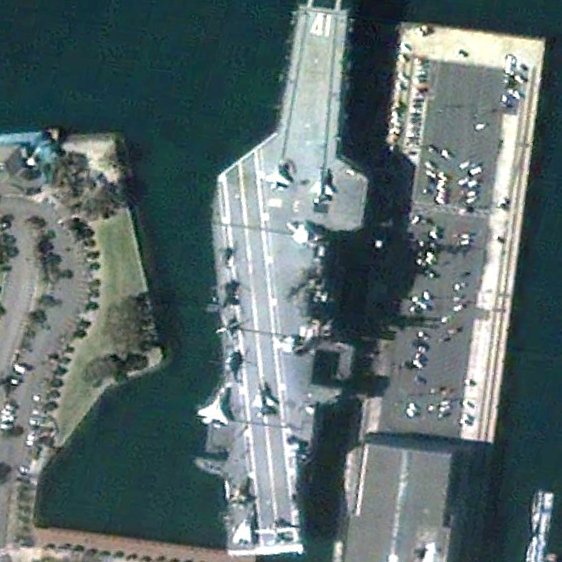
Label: aircraft_carrier